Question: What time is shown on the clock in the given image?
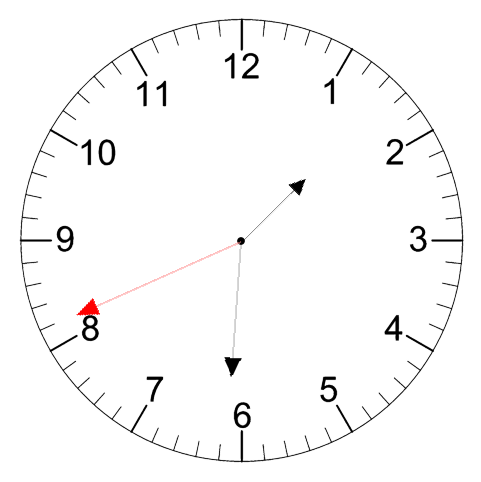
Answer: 01:30:41